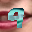
Label: 9